Brain MRI, t1w sequence, axial 2D slice.
Patient: age 33, sex F, weight 78 kg, height 1.78 m
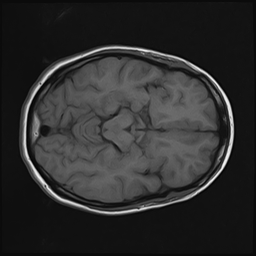